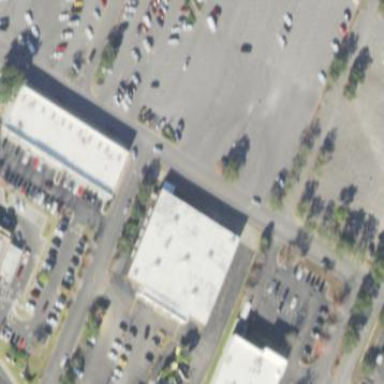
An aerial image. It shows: Commercial building.